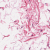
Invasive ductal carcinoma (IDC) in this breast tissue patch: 0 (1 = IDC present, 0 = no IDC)